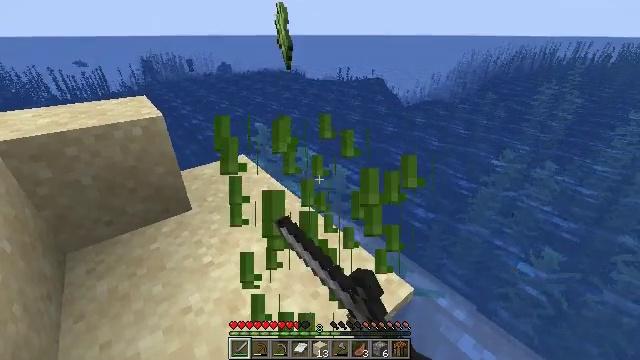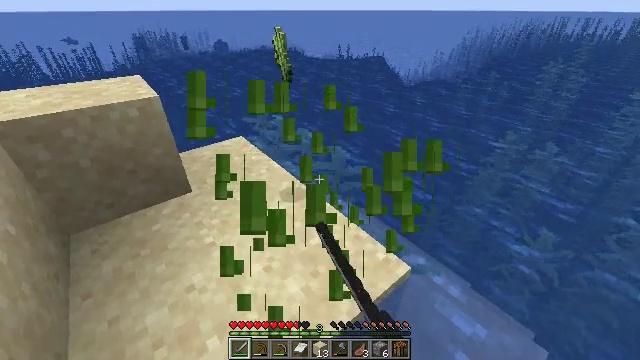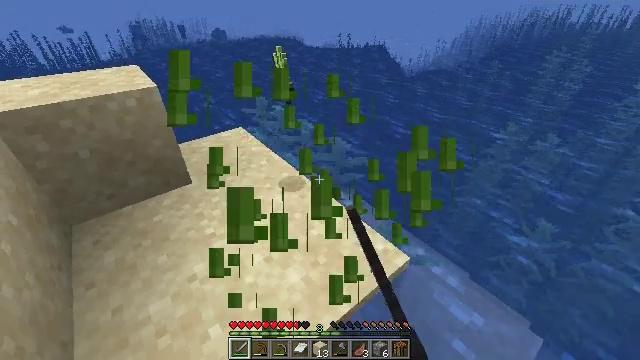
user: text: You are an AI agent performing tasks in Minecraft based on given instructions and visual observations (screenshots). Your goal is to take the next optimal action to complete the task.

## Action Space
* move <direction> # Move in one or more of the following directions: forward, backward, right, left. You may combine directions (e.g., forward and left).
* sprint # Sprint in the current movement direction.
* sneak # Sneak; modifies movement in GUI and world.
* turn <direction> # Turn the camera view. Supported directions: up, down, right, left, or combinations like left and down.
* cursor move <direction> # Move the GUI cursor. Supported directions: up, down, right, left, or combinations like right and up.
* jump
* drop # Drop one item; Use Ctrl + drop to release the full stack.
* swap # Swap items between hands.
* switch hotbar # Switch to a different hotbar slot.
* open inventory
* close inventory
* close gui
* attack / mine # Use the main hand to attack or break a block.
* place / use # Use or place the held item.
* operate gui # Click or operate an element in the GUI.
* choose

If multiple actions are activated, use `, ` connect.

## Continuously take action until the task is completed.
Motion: motion action
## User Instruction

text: Cut down the sugar cane stalks.
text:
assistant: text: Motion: turn down
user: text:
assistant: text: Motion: turn down
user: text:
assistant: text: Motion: no_op